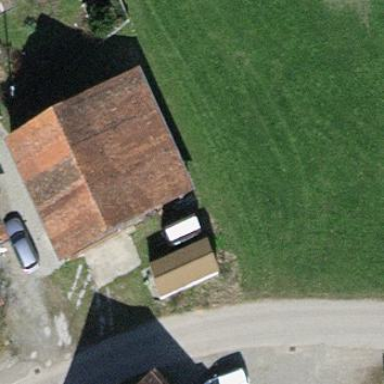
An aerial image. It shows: Simple and straightforward house.